Question: All my websites are located in 'D:/Documents/websites' directory. I already managed to point 'http://localhost/' to that folder based on this <URL>.
But what I also want is whenever I click on "www directory" from the wampserver panel it opens up 'D:/Documents/websites' directory instead of 'C:/wamp/www' which is the default one.

How do I achieve that? Thank you.
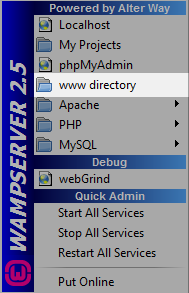
Answer: First make a backup of '\wamp\wampmanager.tpl' as mistakes in here can make wampmanager unstartable.
Now edit '\wamp\wampmanager.tpl' using a decent editor and not 'notepad'
Find this line, its line 138 approx.
> Type: item; Caption: "${w_wwwDirectory}"; Action: shellexecute; FileName: "${wwwDir}"; Glyph: 2
Copy/Paste that line below itself and then change it to be something like this
> Type: item; Caption: "My Sites"; Action: shellexecute; FileName: "d:/Documents/Websites"; Glyph: 2
Save the file.
Now either start WAMPServer or if it was actually already running refresh the menus by doing :-
> rightclick on wampmanager icon -> refresh
You should now see your new menu.
If you want you could now go back and delete the original line that creates the 'www directory' menu item.